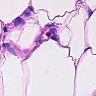
Metastatic tissue present: no